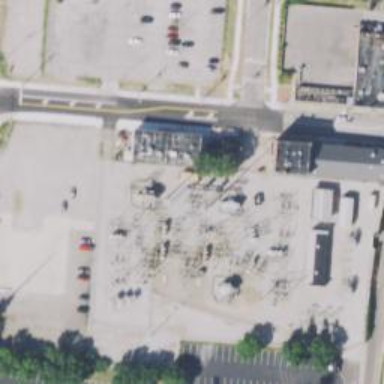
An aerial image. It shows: Switch for power supply.